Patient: sex M, age 71
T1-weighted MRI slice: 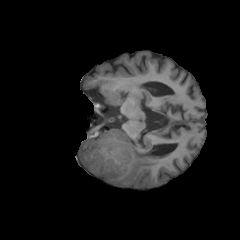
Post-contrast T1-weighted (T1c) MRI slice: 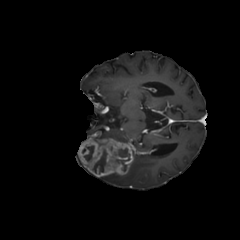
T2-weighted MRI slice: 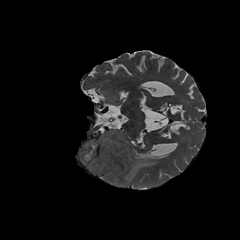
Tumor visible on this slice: yes
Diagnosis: Glioblastoma, IDH-wildtype
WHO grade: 4